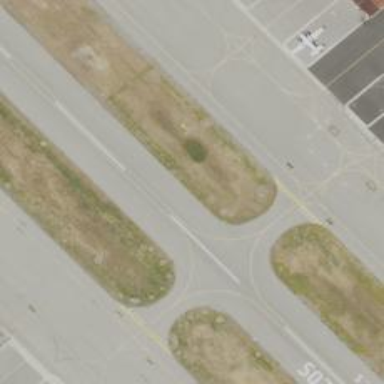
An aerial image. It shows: Asphalt runway at the airport.